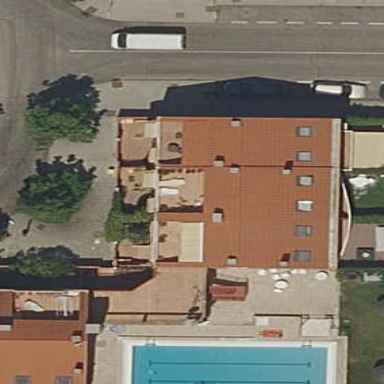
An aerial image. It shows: Terrace building.